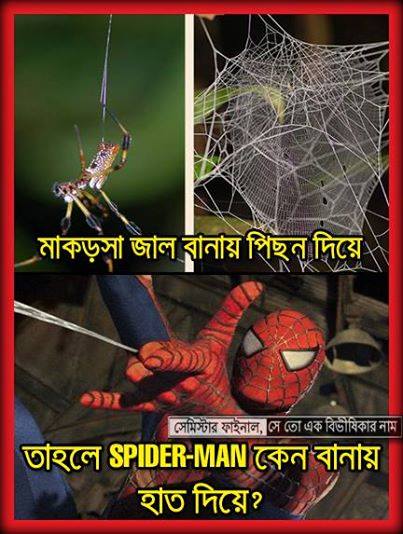
Caption: মাকড়সা জাল বানায় পিছন দিয়ে তাহলে SPIDER-MAN কেন বানায় হাত দিয়ে?
Label: non-hate